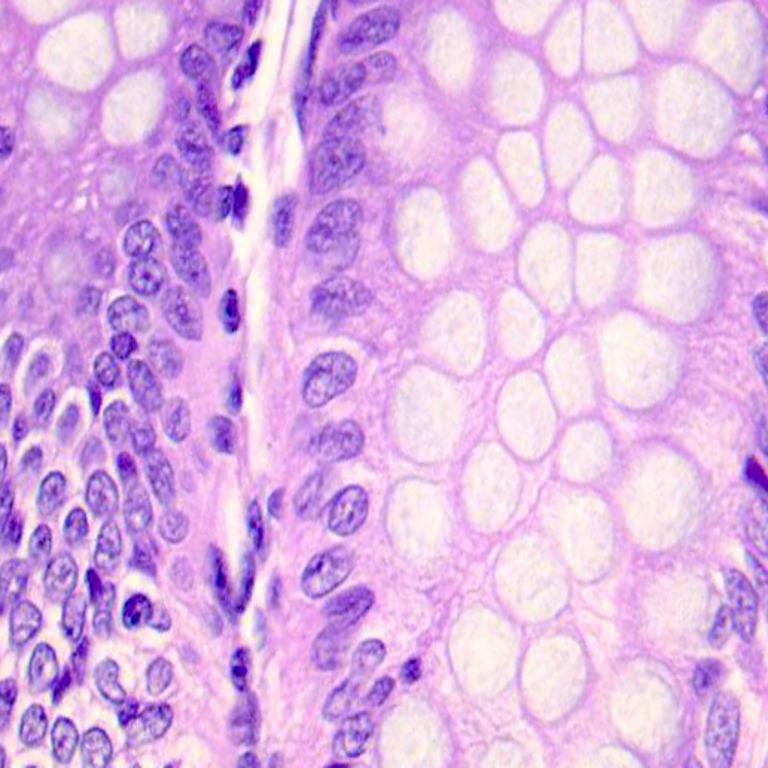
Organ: colon
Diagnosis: benign